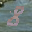
Label: 8